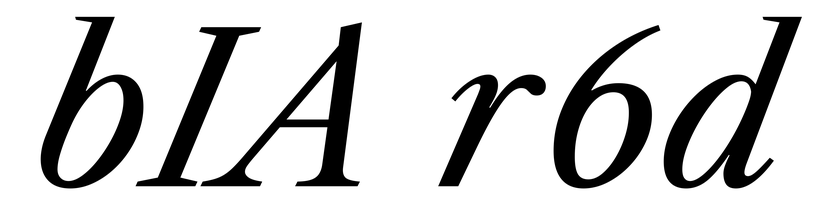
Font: LibreCaslonText-Italic_Italic